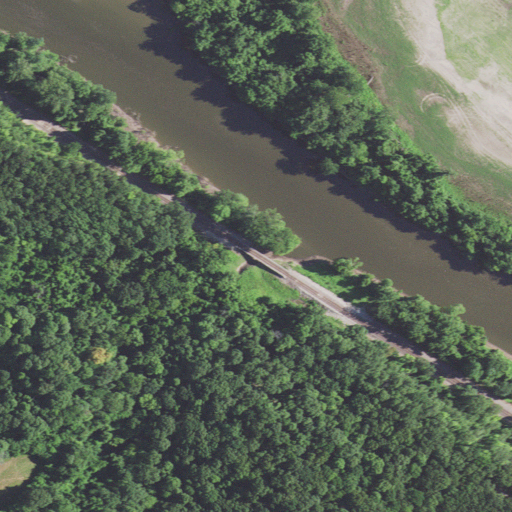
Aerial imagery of valley in Missouri named Cambria Hollow containing deciduous forest, woody wetlands, open water, herbaceous wetlands, cultivated crops, and open development